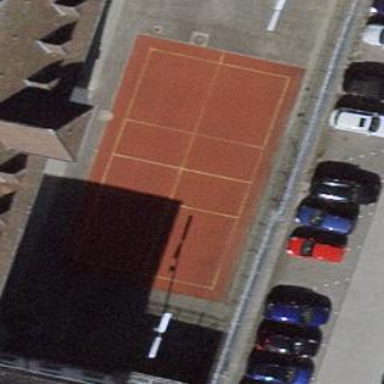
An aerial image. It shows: Tennis court on pitch designated for leisure land.